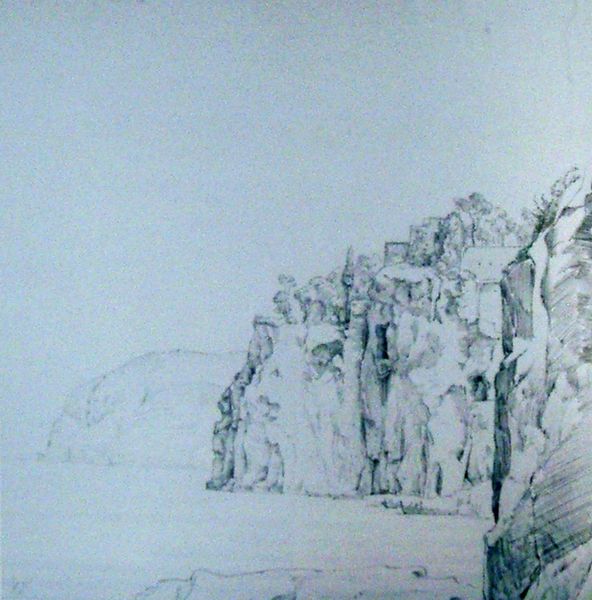
Titel: Steiler Treppenweg in Sorrent
Künstler: Johann Heinrich Schilbach
Standort: Darmstadt
Institution: Hessisches Landesmuseum
Schlagwörter: baum, berg, blau, dunkel, felsen, gestein, gruppe, himmel, meer, schatten, wasser, weiß, aquarell, bäume, grün, landschaft, menschen, see, stadt, ufer, grau, hell, hintergrund, licht, pastell, profil, schwarz, skizze, zeichnung, eis, gebäude, wand, blass, stein, steine, gräser, häuser, hügel, natur, weite, insel, pflanzen, höhle, rosa, wald, anhöhe, küste, strand, papier, umrisse, italien, studie, berge, fels, felswand, gebirge, klippen, dorf, graphik, lila, schattierung, hügle, erosion, steil, bucht, unscharf, klippe, ozean, steilküste, tusche, ruine, burg, schichtung, riff, kohle, oberfläche, wasseroberfläche, abbruch, felsig, schraffur, radierung, höhlen, bleistift, entwurf, kohlezeichnung, karg, reise, struktur, landscape, siedlung, drawing, kanten, wiederholung, lavierung, seelandschaft, zerklüftet, wals, schroff, getönt, kliff, reisen, bleu, kantig, flüchtig, eisblock, kohne, abrupt, unfsrbig, meerr, bnäume, felsenküste schwarz-weiss wasser meer